Question: I Have been working on a basic app, and I have been facing a weird problem. Whenever I get notifications like this and I press the OK button, the app closes. Any Idea why this is happening?

I Would Have uploaded the code, but its quite long. This also problem happens In Quick Reply SMS and even while getting a call. The app just closes.(PS-Not Force Close).
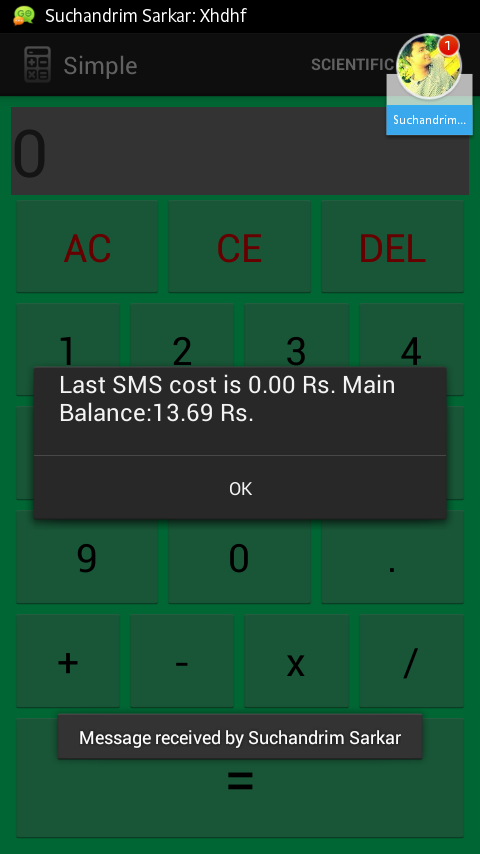
Answer: remove 'android:noHistory="true"' from your '<activity>' definition in your manifest.